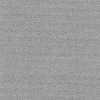
Atmospheric dust classification: dusty